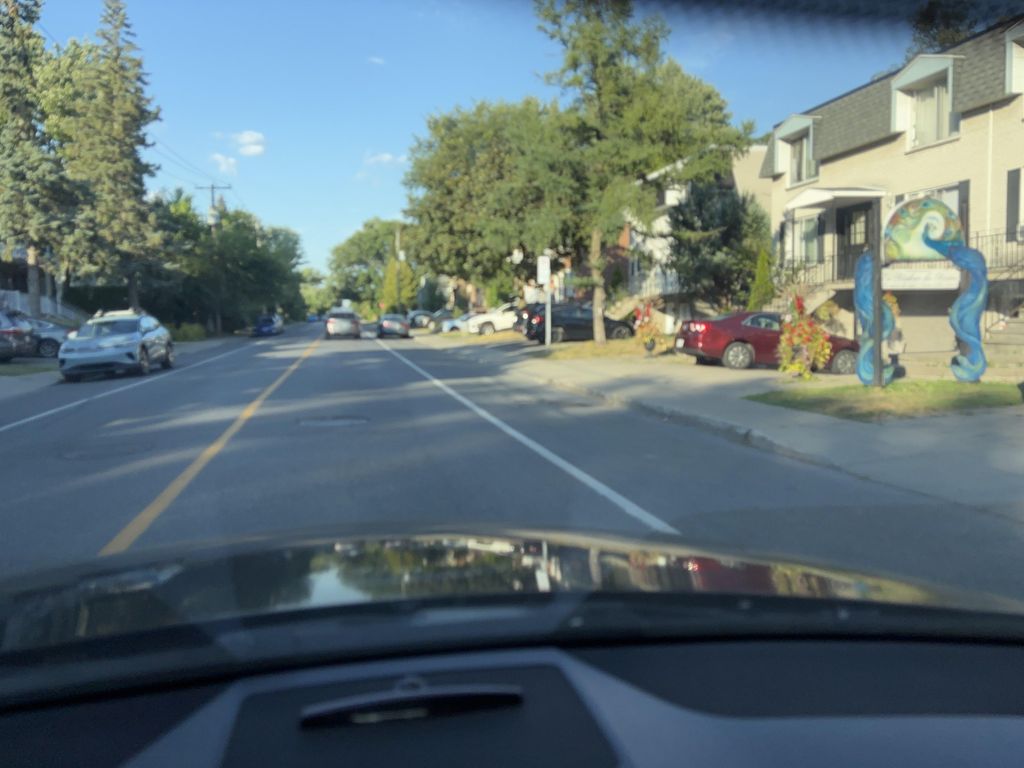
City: montreal